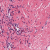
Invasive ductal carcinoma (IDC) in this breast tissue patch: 0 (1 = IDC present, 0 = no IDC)